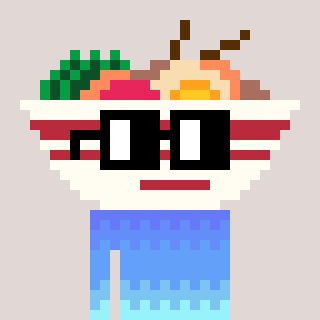
a pixel art character with square black glasses, a noodles-shaped head and a red-colored body on a warm background